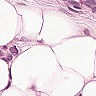
Metastatic tissue present: yes